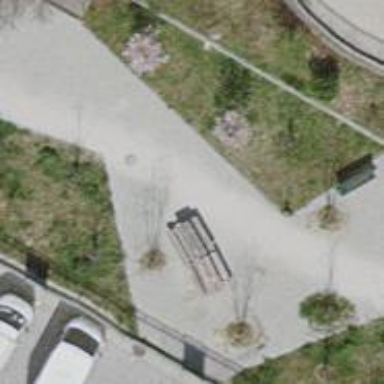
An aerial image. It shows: Picnic table located in leisure land area.